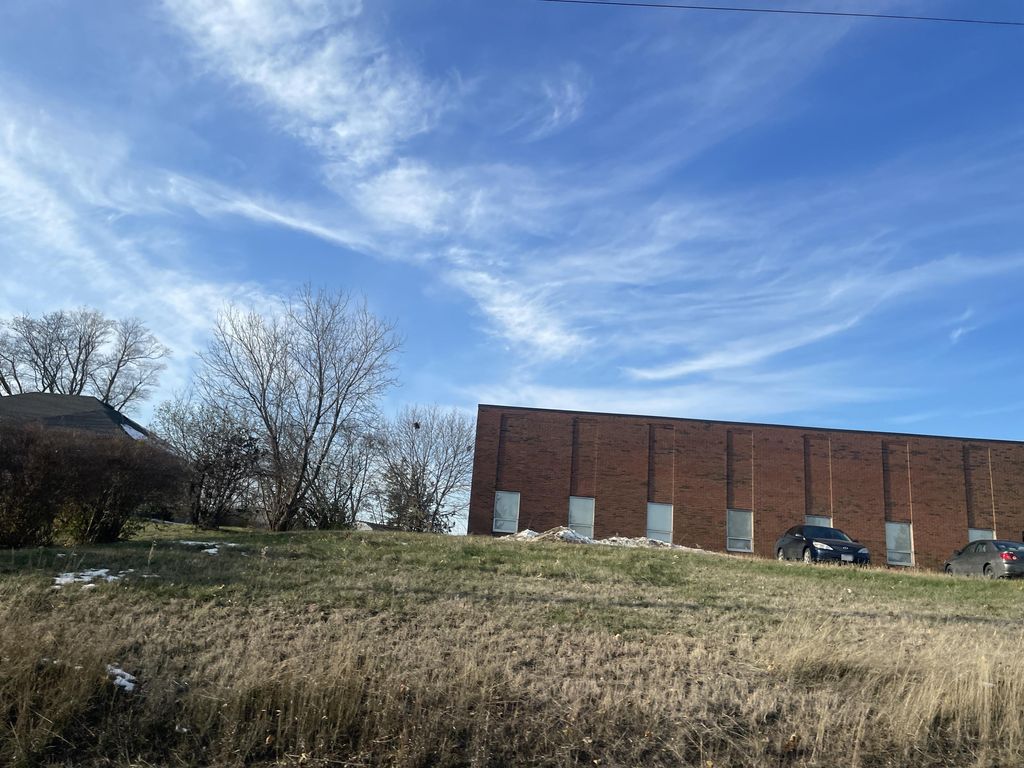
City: kitchener-waterloo